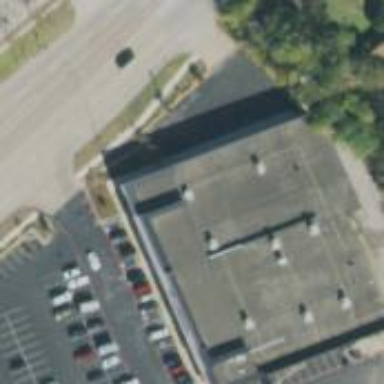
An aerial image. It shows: Building.